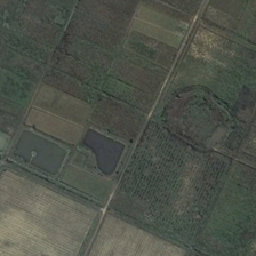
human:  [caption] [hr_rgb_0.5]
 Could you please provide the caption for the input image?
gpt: One pond is in many parts of the green farmland.

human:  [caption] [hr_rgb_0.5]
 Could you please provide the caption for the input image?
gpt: two ponds are in many pieces of green agricultural land.

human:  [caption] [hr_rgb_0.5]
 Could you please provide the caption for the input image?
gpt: There are two ponds in many green fields.

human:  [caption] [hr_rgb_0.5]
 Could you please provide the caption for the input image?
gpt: There are two farms

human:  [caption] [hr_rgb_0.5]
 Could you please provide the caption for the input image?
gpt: Two lakes are in many pieces of green land.